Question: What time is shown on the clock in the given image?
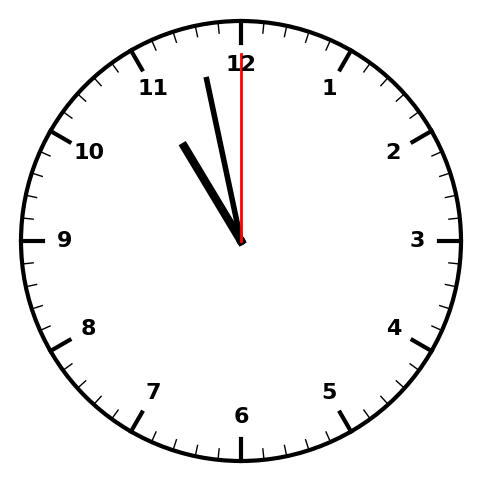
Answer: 10:58:00